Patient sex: F
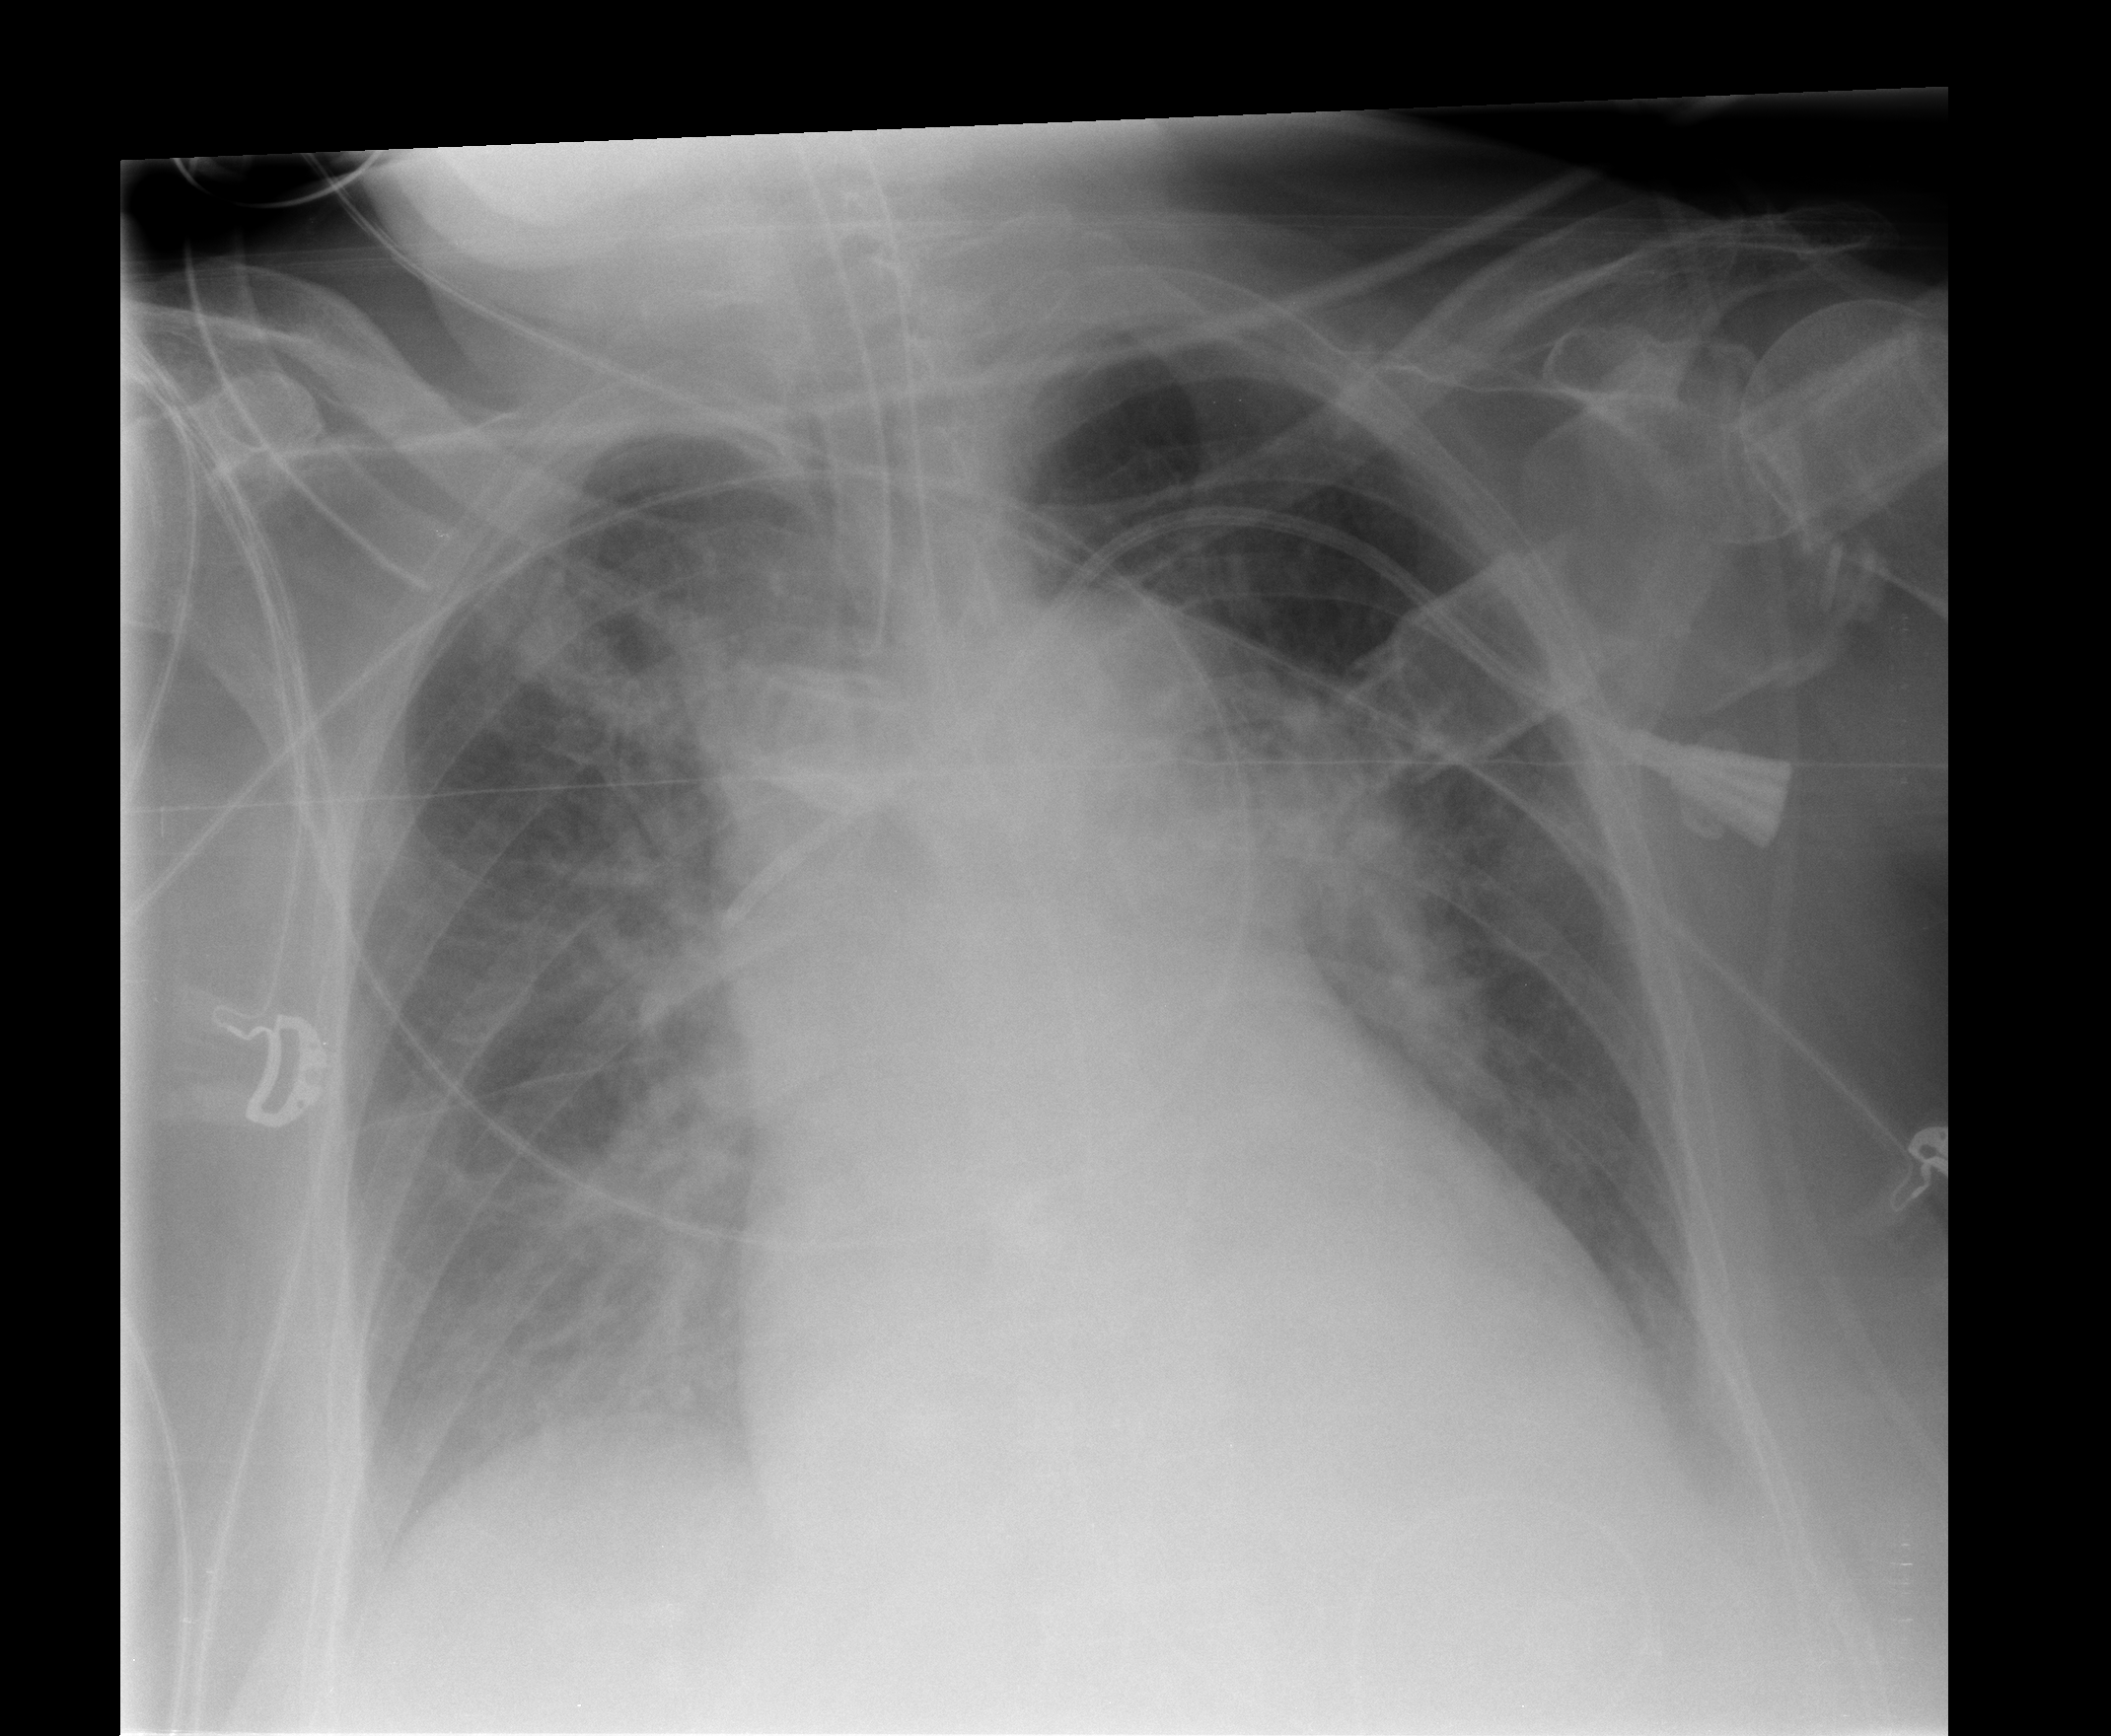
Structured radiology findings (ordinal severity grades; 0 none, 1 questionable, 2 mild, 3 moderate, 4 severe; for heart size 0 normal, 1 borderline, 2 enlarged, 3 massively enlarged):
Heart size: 2
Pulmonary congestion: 2
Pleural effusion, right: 0
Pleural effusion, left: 1
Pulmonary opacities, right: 2
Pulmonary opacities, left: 2
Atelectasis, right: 2
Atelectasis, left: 0